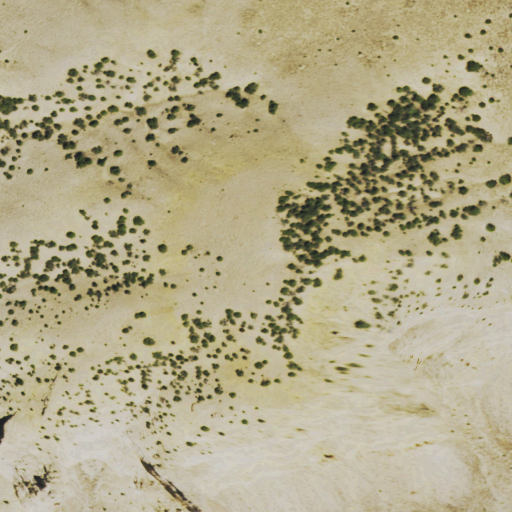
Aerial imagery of mountain in Colorado named Sugarloaf Butte containing shrub, grassland, and barren land